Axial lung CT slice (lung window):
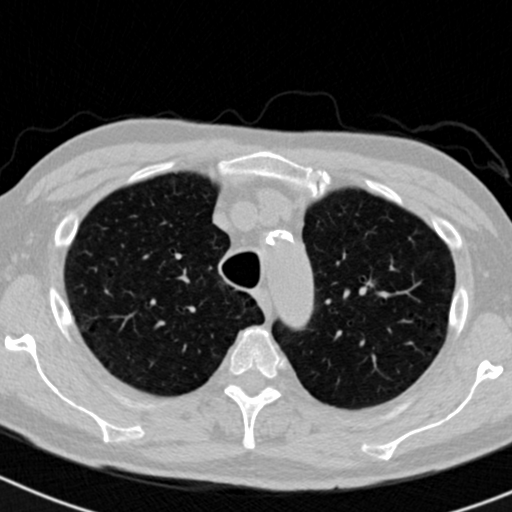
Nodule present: no